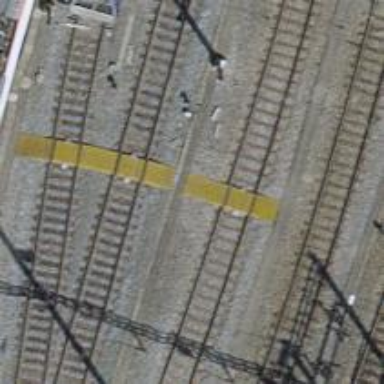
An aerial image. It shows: Single-track electrified railway service yard with contact line for trains.